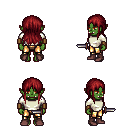
a pixel art fantasy rpg character, female body template, orc, green skin, white long-sleeve shirt, gold greaves, brunette unkempt hairstyle, leather bracers, maroon shoes, dagger, four views (front, back, left, right), 2x2 character sprite sheet, small pixel art, hard edges, no anti-aliasing